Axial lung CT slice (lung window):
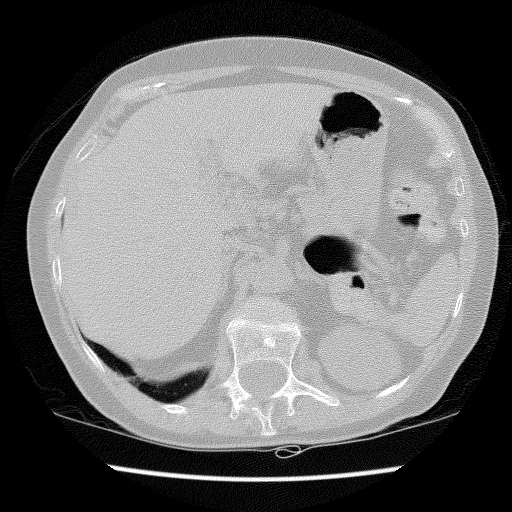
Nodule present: no